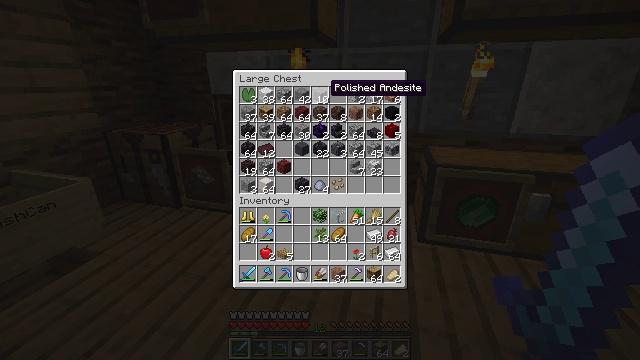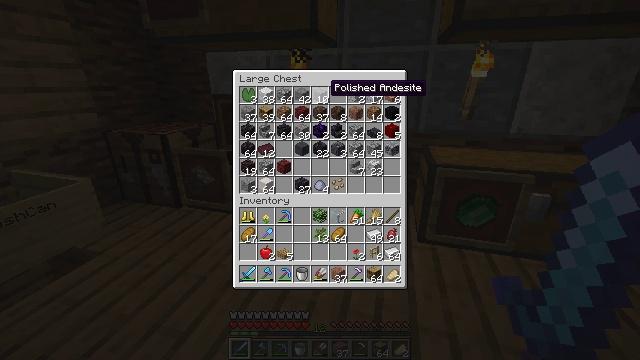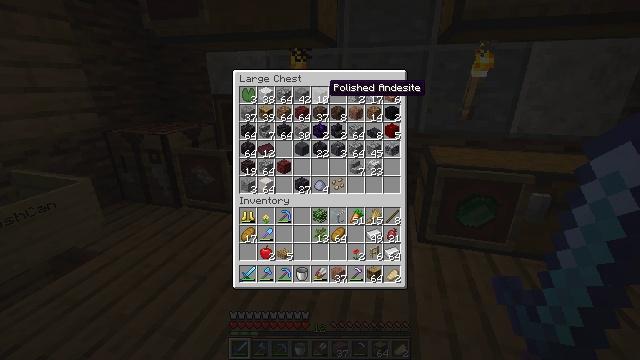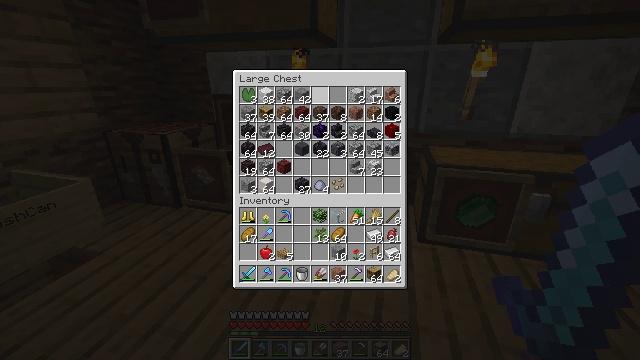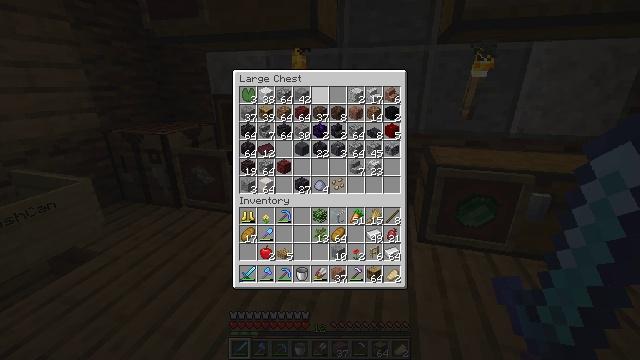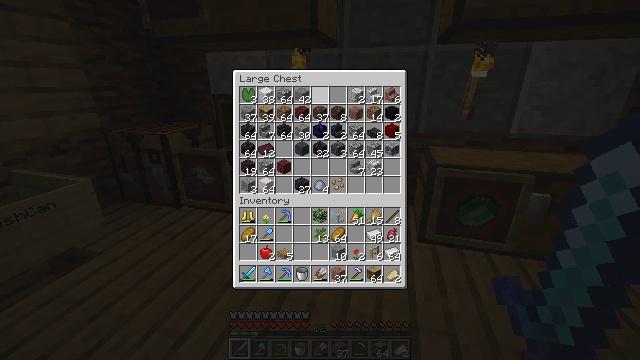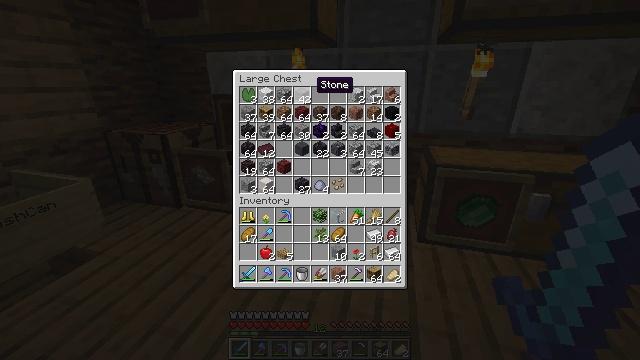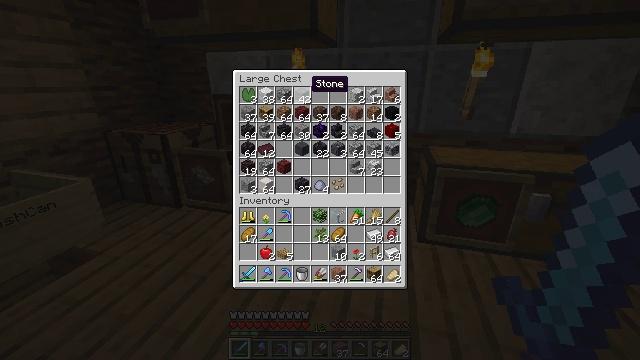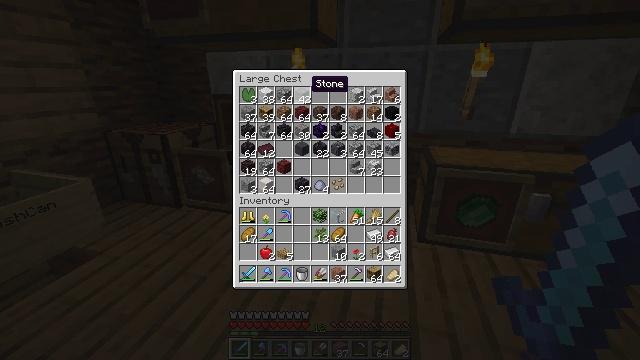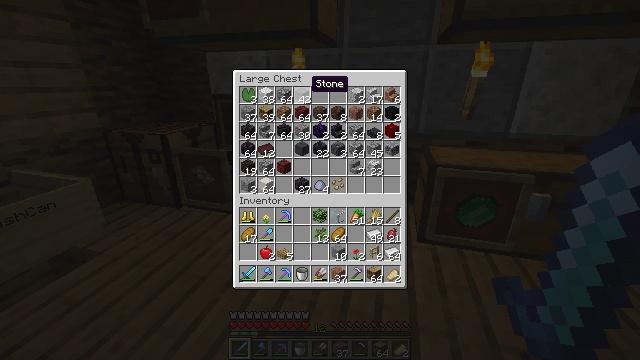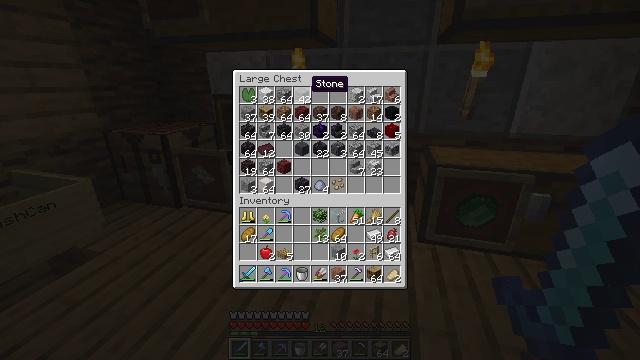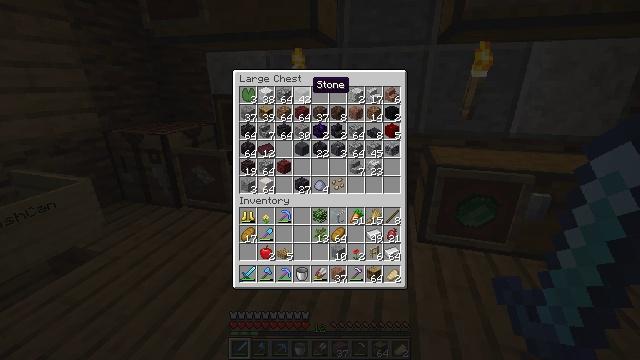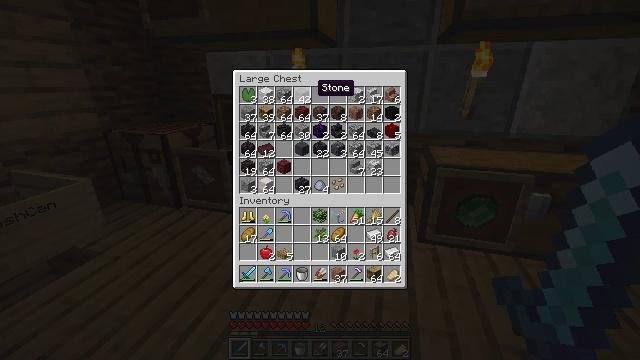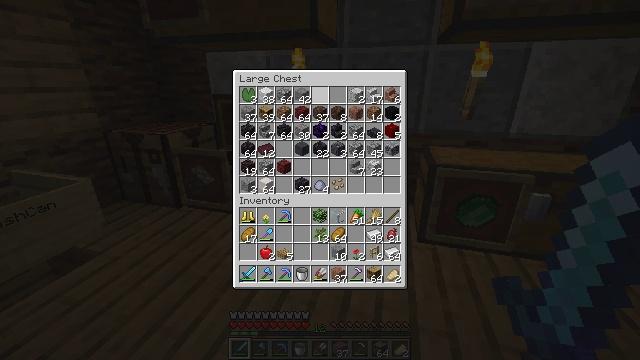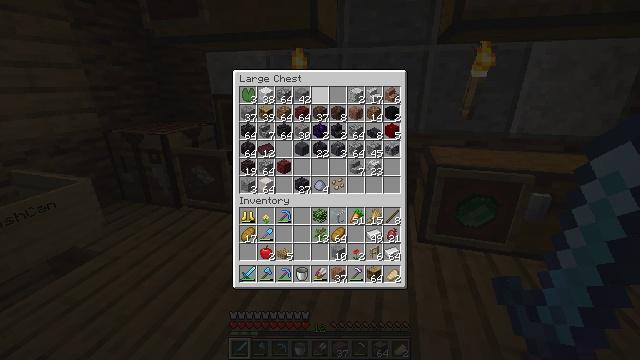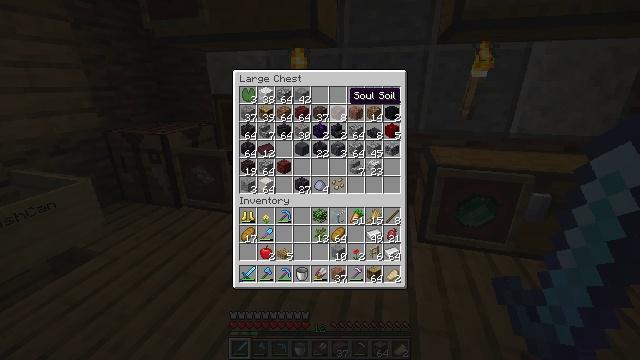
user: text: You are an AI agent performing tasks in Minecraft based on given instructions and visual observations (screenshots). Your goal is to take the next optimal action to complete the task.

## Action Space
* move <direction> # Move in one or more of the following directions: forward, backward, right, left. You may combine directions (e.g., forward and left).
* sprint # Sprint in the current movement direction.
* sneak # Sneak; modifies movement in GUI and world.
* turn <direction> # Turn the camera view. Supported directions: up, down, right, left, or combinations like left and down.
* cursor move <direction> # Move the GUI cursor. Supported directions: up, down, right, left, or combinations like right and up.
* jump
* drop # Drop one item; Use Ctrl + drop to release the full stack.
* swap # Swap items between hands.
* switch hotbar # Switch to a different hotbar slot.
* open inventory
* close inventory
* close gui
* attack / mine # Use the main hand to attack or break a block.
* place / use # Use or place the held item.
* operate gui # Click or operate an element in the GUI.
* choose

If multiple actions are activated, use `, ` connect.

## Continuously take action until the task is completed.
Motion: motion action
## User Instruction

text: Attack the polished diorite to collect it.
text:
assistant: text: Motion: sneak
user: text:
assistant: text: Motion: sneak
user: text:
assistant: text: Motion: sneak, operate gui
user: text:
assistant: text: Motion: sneak, operate gui
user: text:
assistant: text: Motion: sneak
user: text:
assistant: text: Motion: sneak, cursor move left
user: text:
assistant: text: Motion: sneak
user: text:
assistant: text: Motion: sneak
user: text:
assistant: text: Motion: sneak
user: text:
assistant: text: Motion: sneak
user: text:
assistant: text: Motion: sneak
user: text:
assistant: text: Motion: sneak
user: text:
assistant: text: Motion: sneak
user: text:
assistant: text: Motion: sneak
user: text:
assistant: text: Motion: sneak, cursor move right and down
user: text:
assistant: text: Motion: sneak, cursor move right
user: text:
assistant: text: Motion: sneak
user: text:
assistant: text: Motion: sneak
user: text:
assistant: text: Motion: sneak
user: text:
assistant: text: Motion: sneak
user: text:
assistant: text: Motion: sneak
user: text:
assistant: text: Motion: sneak
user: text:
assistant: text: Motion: sneak
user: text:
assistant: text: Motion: sneak
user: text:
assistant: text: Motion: sneak, cursor move left
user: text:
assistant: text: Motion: sneak, cursor move left
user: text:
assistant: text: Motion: sneak, cursor move left
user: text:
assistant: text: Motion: sneak
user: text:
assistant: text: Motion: sneak
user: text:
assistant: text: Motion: sneak, cursor move left